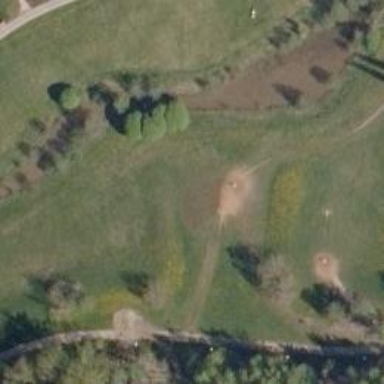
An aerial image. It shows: Disc golf basket.